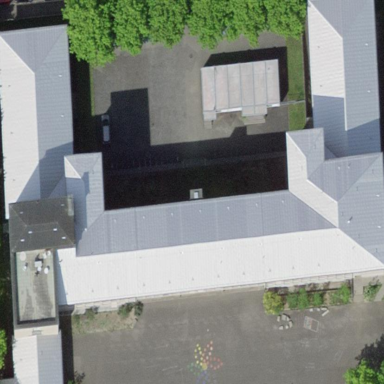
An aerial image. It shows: School building.